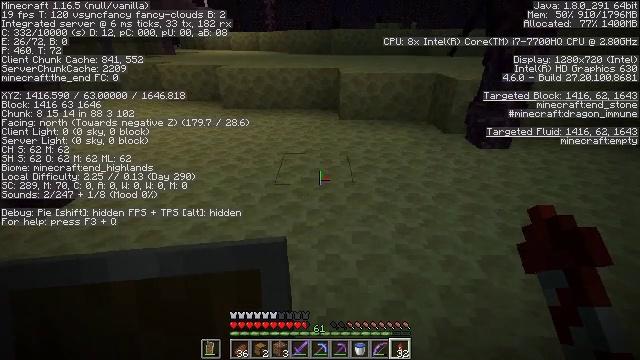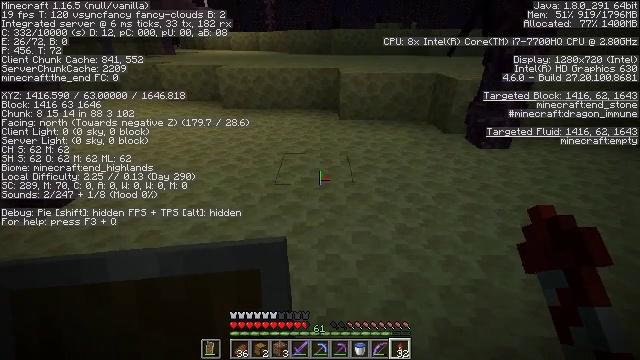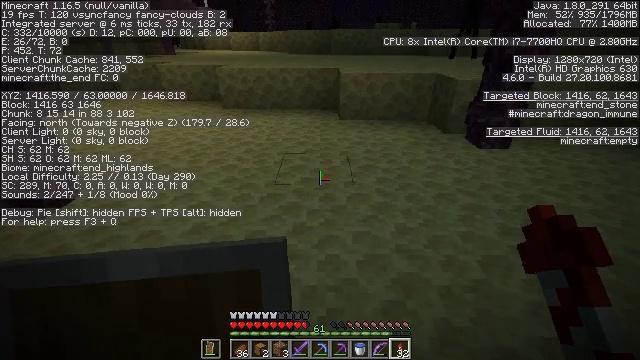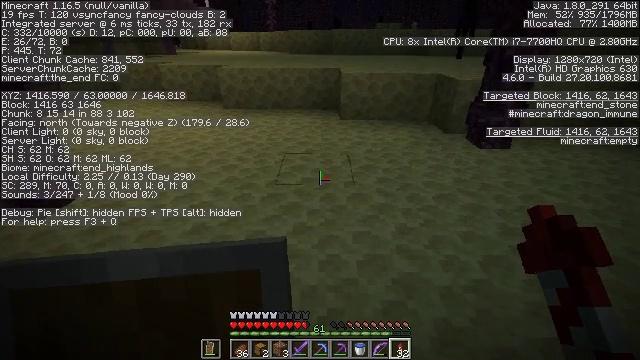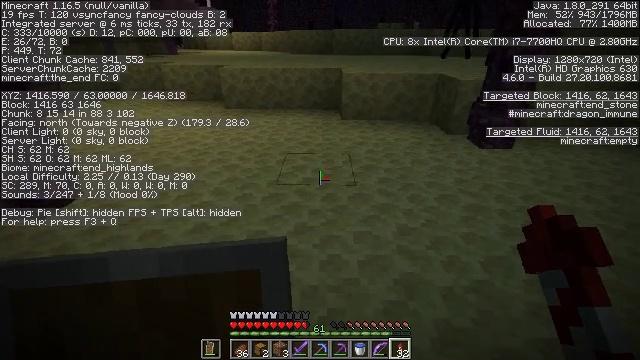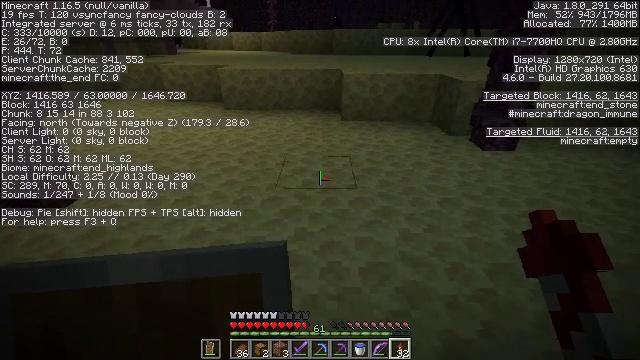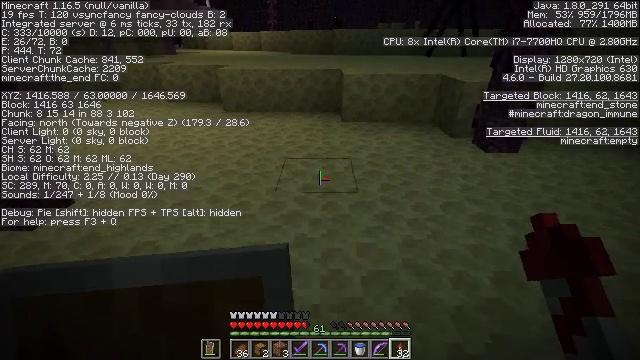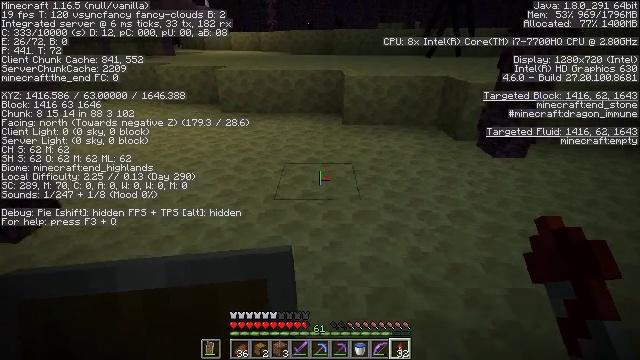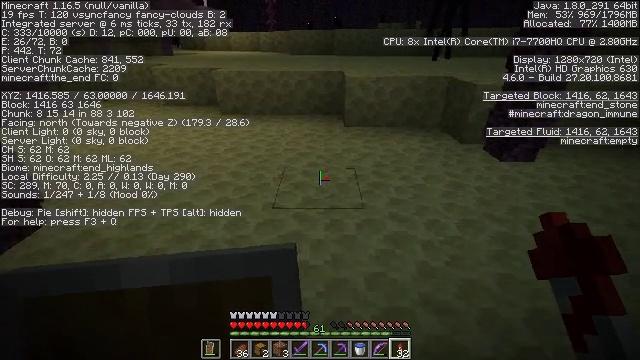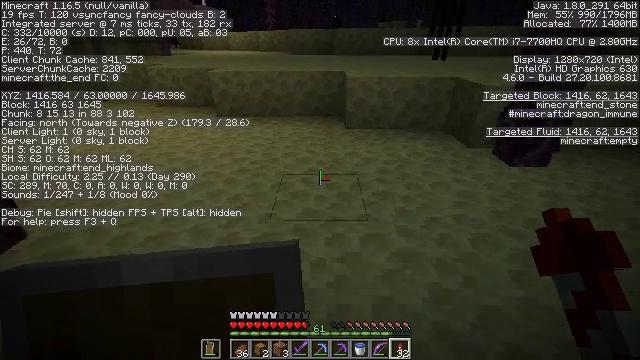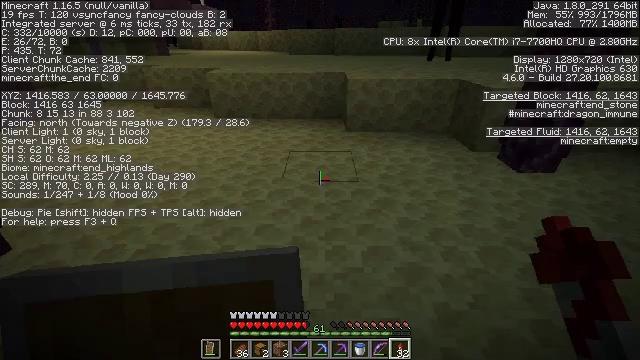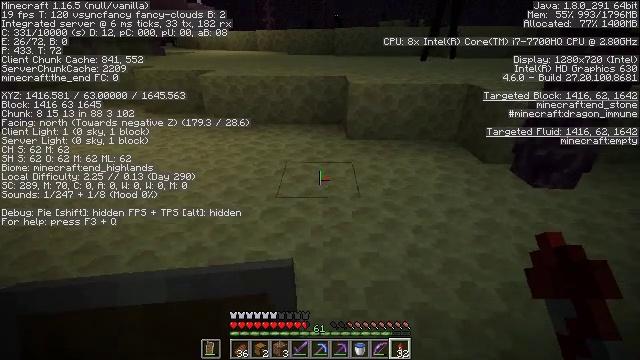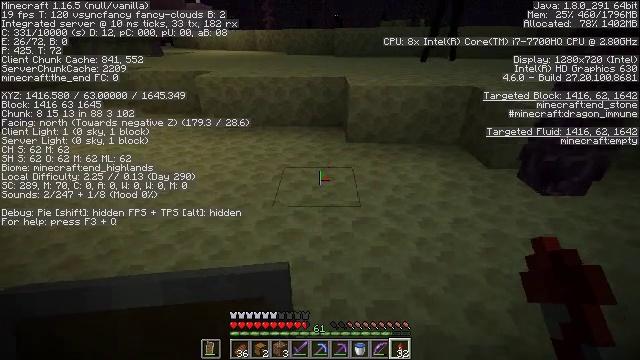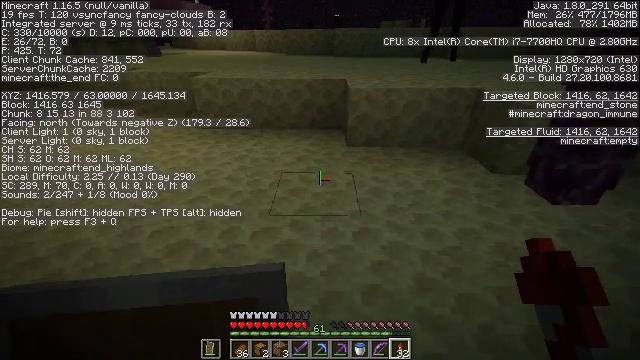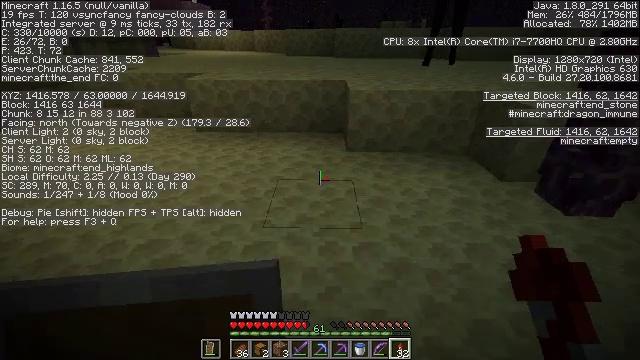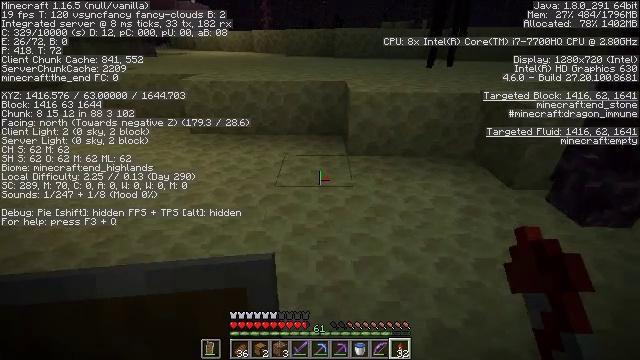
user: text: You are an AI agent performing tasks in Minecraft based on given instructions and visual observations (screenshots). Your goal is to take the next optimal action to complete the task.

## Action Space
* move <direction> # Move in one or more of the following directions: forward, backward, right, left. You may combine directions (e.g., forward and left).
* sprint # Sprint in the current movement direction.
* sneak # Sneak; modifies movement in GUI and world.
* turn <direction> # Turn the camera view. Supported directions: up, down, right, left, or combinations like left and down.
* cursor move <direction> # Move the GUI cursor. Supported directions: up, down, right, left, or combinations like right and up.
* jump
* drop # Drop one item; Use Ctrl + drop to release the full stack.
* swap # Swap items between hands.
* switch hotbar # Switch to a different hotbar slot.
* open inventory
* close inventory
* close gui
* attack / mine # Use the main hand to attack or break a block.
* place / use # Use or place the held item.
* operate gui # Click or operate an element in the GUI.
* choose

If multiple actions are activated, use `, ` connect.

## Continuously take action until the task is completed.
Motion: motion action
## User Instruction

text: Harvest the end rod for use.
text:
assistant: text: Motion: no_op
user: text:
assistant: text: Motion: no_op
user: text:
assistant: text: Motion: no_op
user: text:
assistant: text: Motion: no_op
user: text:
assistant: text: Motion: move forward
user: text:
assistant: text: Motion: move forward
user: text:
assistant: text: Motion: move forward
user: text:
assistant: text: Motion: move forward
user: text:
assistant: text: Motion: move forward
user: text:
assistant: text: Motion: move forward
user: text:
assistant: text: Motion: move forward
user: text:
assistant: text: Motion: move forward
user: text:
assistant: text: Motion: move forward
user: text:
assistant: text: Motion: move forward
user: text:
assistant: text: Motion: move forward
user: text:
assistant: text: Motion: move forward
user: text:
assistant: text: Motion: move forward
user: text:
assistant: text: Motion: move forward
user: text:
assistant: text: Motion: no_op
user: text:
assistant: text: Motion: no_op
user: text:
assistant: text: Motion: no_op
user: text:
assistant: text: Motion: no_op
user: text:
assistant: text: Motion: no_op
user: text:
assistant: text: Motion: no_op
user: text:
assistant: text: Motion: no_op
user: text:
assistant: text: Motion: move forward
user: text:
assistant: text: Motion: move forward
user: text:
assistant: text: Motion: move forward
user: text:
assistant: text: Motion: move forward
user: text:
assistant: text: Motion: move forward